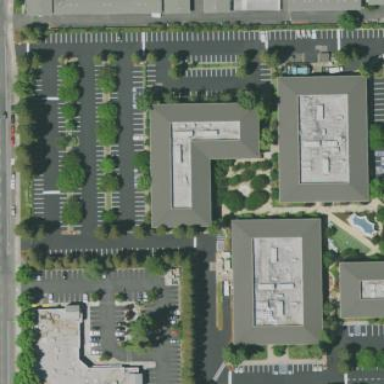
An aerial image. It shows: Office building.